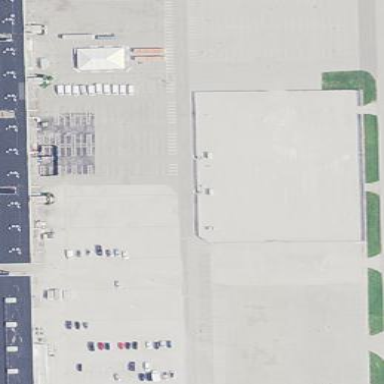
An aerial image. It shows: Parking area with unpaved surface.